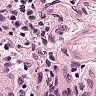
Metastatic tissue present: no